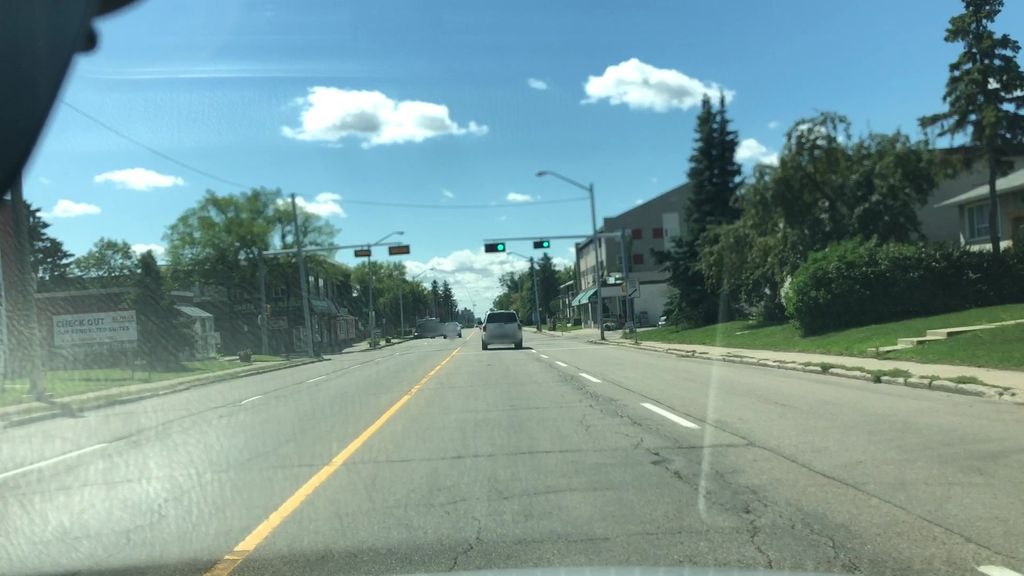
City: edmonton